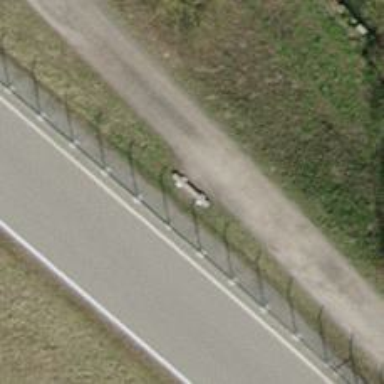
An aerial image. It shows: Brown bench in the vicinity.